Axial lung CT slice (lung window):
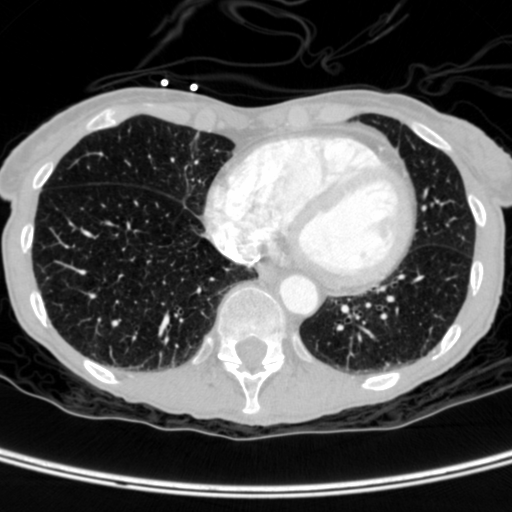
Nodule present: no